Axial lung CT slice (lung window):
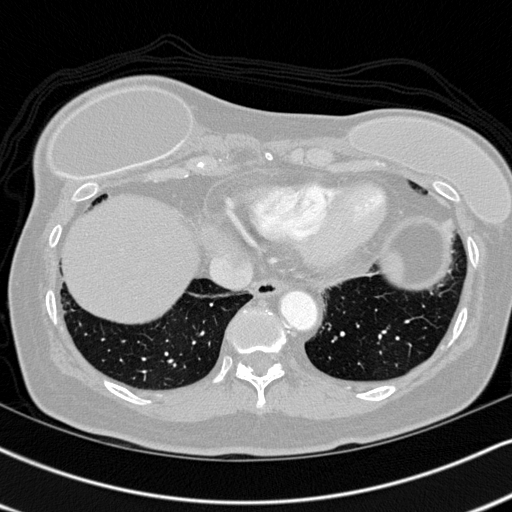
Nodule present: no